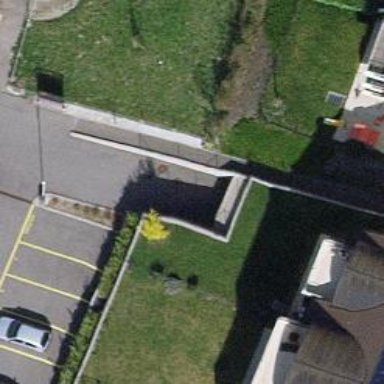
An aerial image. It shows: Parking entrance.